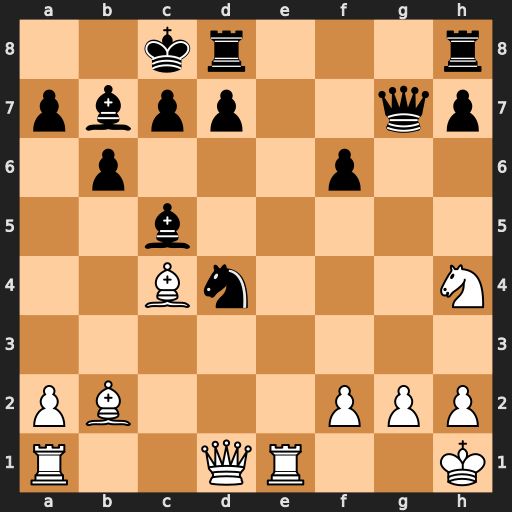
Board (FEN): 2kr3r/pbpp2qp/1p3p2/2b5/2Bn3N/8/PB3PPP/R2QR2K
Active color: w
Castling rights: -
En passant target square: -
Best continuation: Bxd4 Bxd4 Qxd4